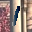
Label: 1